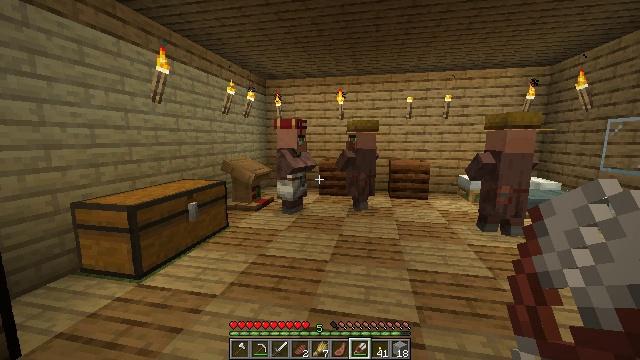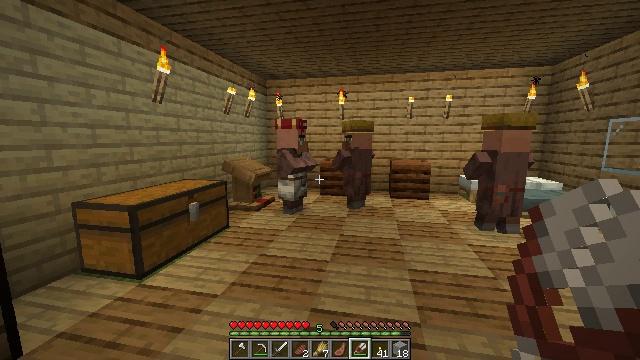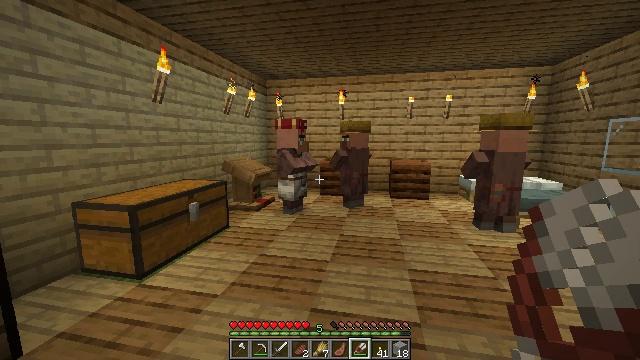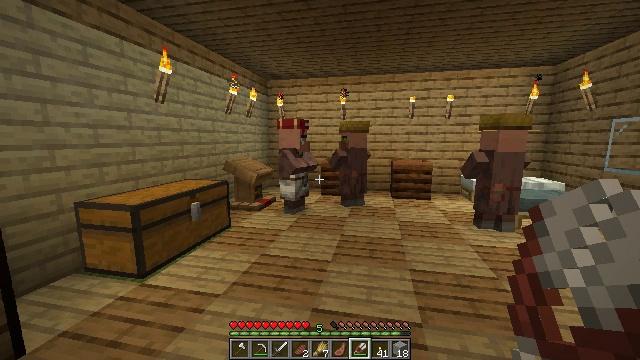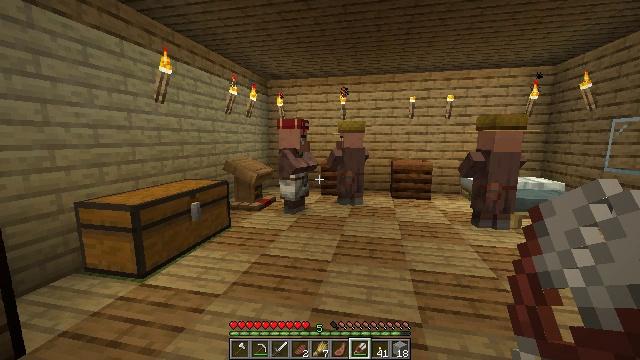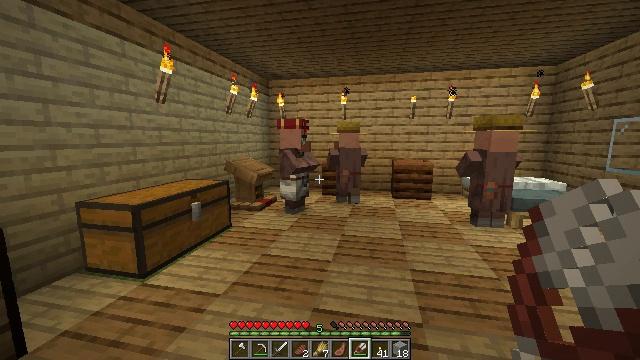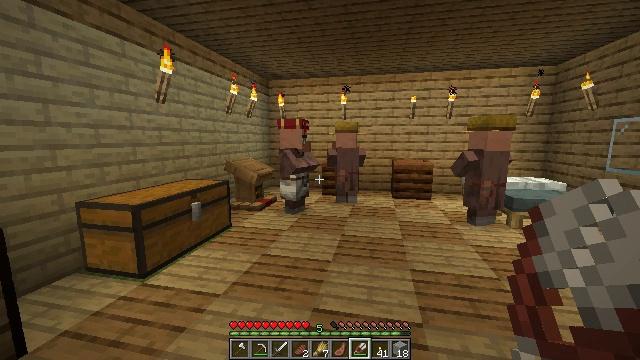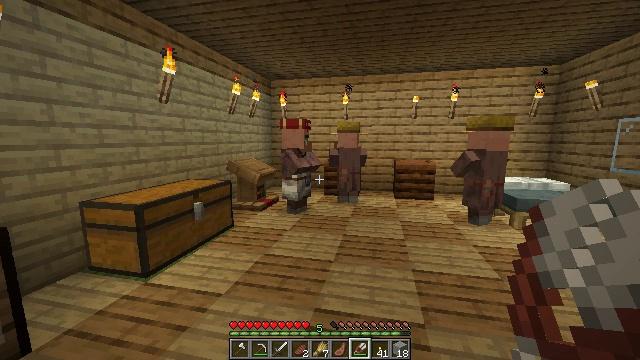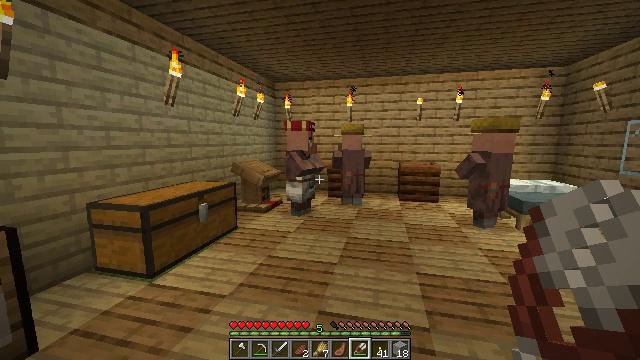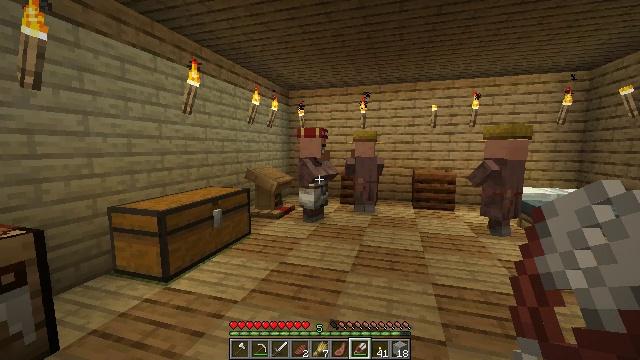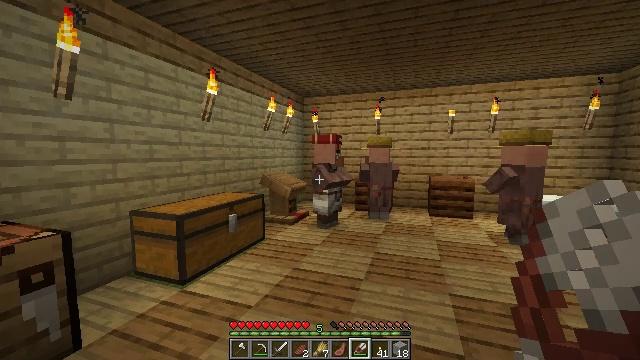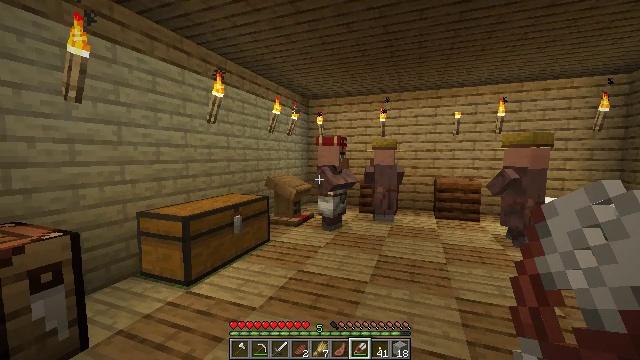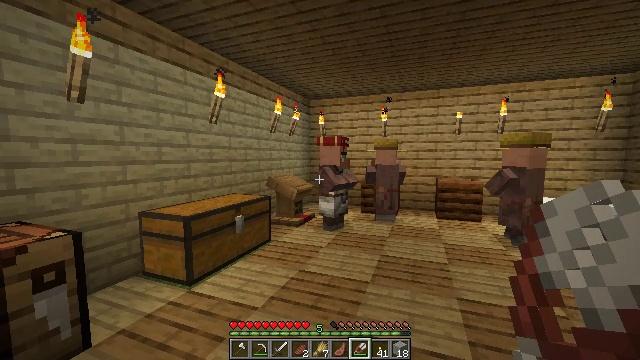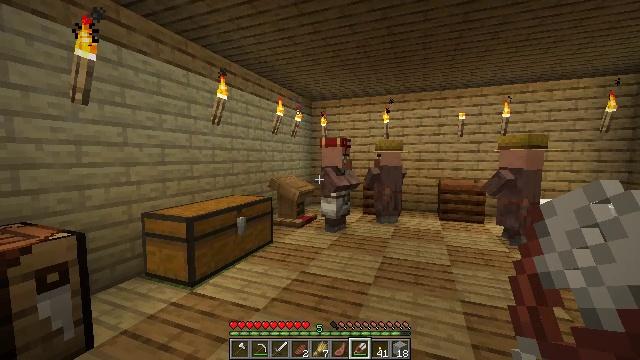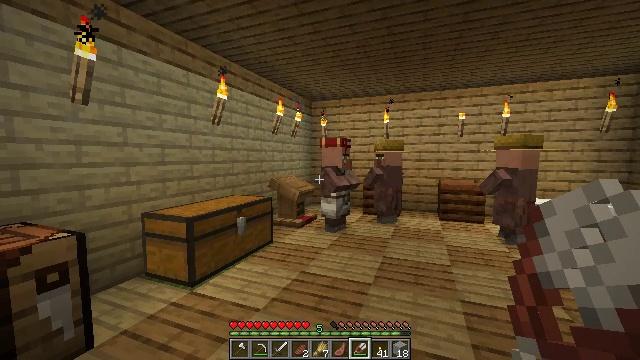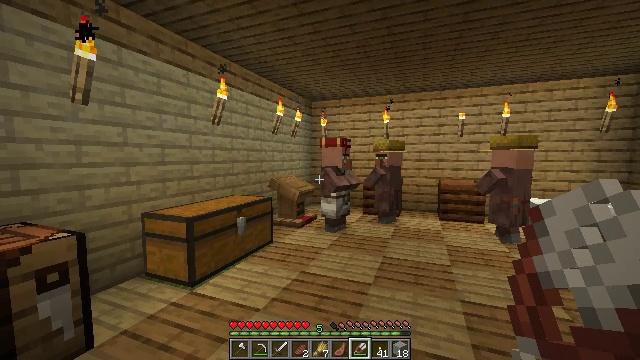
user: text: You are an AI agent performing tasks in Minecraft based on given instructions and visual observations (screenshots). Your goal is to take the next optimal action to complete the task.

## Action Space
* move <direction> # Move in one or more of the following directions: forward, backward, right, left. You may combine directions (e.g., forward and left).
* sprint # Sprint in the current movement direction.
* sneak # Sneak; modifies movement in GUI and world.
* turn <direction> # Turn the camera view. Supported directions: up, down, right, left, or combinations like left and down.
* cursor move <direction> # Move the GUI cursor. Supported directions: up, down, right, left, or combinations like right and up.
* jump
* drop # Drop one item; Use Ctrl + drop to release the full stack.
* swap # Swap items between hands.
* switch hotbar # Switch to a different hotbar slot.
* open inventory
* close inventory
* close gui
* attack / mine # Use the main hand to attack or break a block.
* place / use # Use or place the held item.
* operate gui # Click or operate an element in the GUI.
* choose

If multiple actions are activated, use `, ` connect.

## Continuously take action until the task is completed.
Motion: motion action
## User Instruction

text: Use the crafting table to create a gray bed.
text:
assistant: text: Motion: no_op
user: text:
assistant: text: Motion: no_op
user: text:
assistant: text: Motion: no_op
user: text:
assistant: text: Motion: no_op
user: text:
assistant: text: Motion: no_op
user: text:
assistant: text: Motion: no_op
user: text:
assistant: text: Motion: no_op
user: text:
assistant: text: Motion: no_op
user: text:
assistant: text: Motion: turn left and up
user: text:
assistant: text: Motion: turn left and up
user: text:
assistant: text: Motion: turn left
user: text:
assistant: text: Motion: no_op
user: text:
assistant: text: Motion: no_op
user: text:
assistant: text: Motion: no_op
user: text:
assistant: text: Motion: no_op
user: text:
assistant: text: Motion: no_op
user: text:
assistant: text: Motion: no_op
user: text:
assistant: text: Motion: no_op
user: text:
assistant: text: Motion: no_op
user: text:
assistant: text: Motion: no_op
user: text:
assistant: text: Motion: no_op
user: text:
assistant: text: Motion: no_op
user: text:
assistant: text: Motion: no_op
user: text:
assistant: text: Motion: no_op
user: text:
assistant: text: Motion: no_op
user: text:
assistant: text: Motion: no_op
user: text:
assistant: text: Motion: no_op
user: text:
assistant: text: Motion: no_op
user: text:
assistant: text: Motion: no_op
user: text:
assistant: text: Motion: no_op